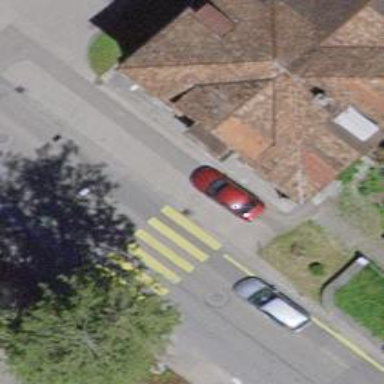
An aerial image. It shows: Uncontrolled zebra crossing on the road.